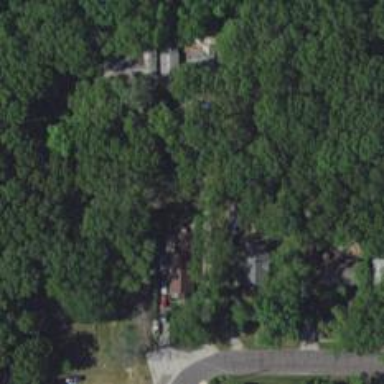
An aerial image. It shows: Driveway.